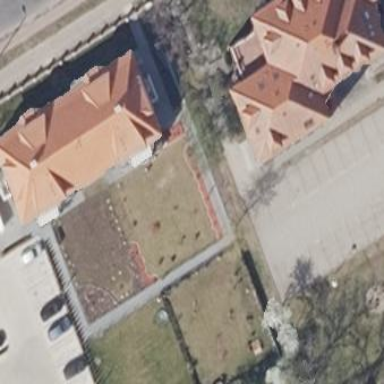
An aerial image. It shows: Simple and straightforward house.